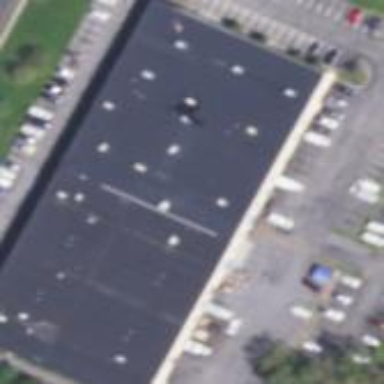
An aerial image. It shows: Commercial building.